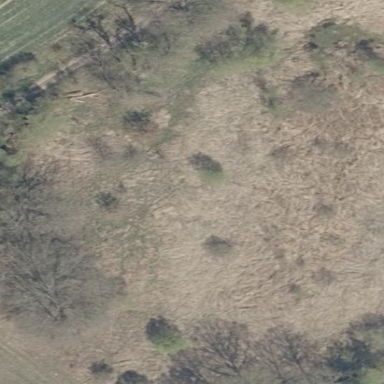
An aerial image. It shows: Open area covered with grass.